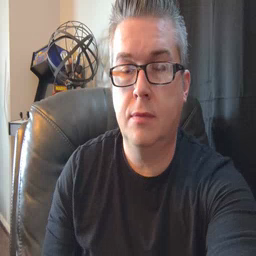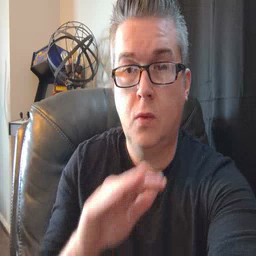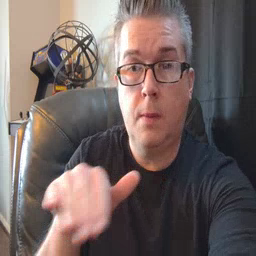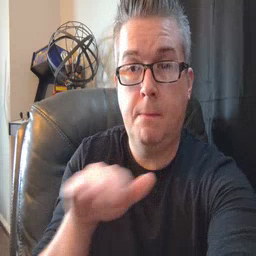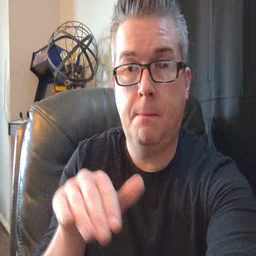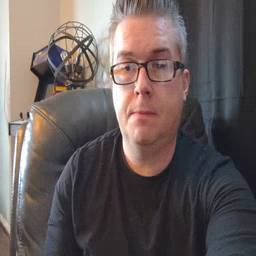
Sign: pool